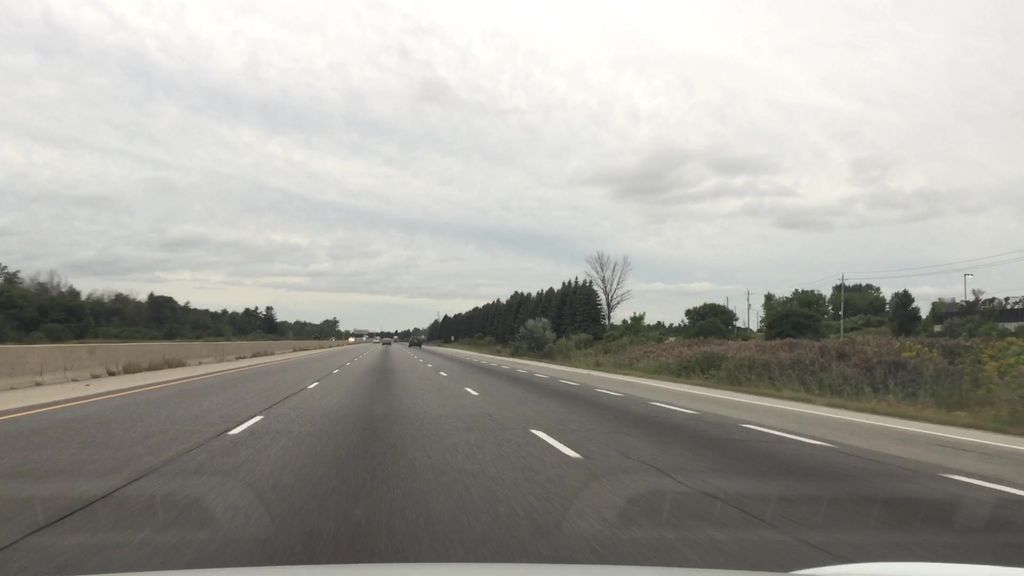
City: kitchener-waterloo